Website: lowes
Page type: order-returns
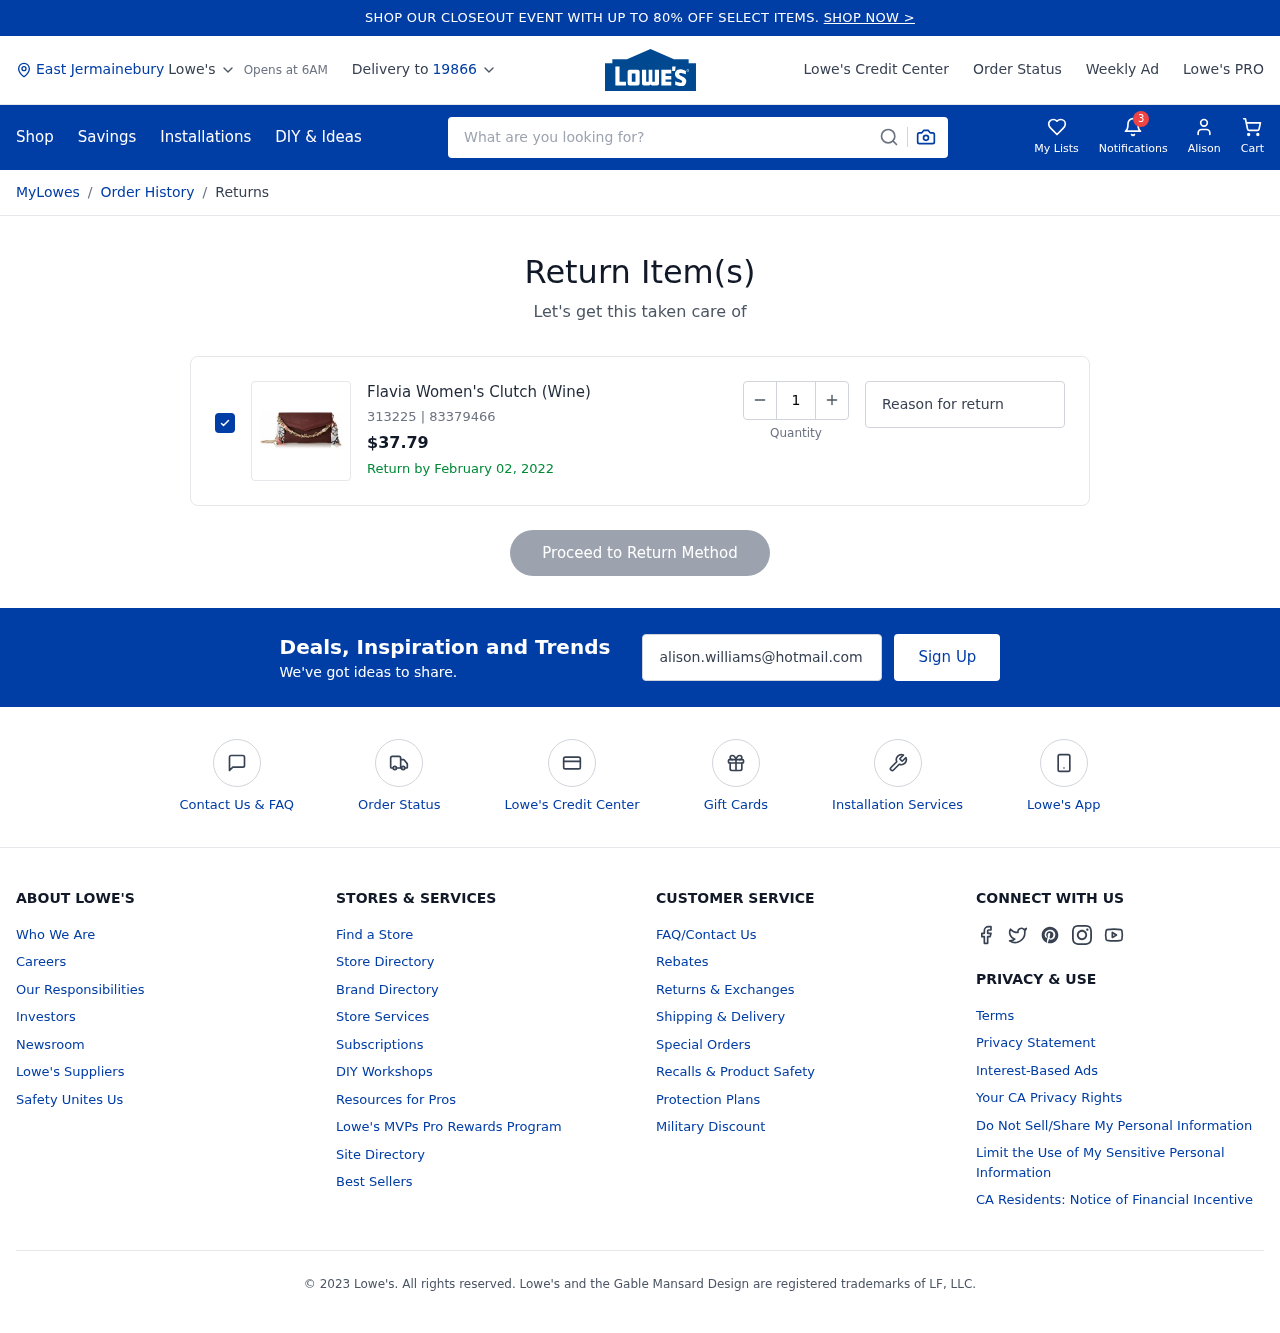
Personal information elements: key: PII_CITY
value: East Jermainebury
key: PII_FIRSTNAME
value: Alison
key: PII_POSTCODE
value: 19866
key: PII_EMAIL
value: alison.williams@hotmail.com
Product elements: key: PRODUCT1_NAME
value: Flavia Women's Clutch (Wine)
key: PRODUCT1_PRICE
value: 37.79
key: PRODUCT1_ITEM_NUMBER
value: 313225
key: PRODUCT1_MODEL_NUMBER
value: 83379466
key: PRODUCT1_QUANTITY
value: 1
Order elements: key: ORDER_RETURN_BY_DATE
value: February 02, 2022